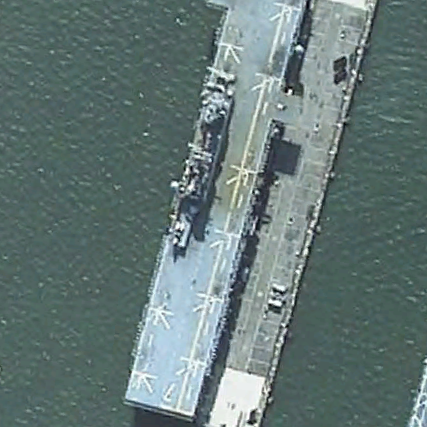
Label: Wasp-class_assault_ship